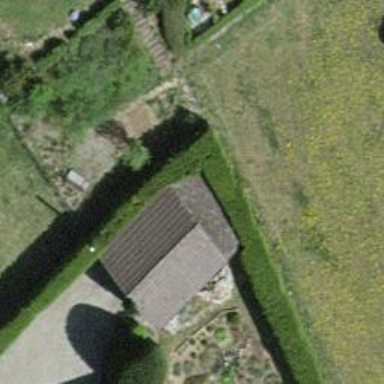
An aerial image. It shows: Garage.